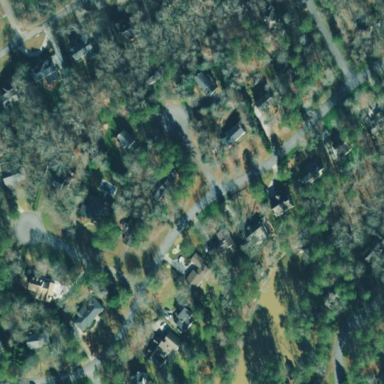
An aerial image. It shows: Residential area.